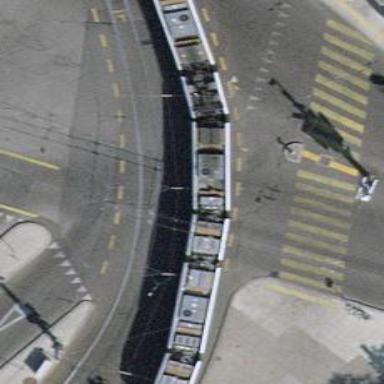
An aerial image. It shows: Tertiary road with asphalt surface and trolley wires.